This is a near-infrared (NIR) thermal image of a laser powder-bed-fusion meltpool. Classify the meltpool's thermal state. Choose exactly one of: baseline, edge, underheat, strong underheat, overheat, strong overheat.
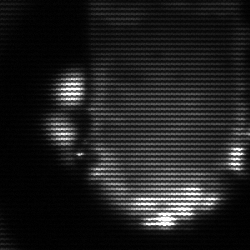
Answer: baseline